Field crop: tomato
Growth stage: 2
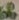
Species: solanum